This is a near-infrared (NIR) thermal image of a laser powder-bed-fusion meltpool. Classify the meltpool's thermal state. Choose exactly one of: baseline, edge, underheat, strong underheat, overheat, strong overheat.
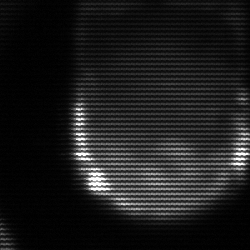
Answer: edge